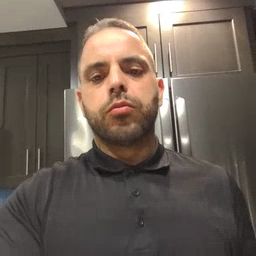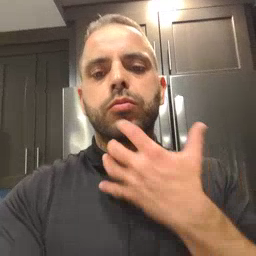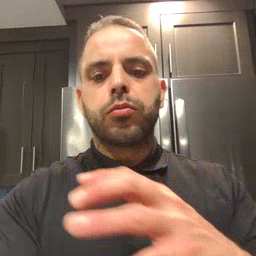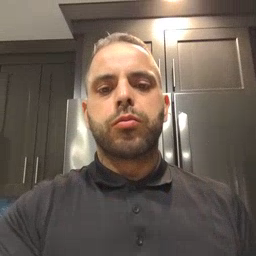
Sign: hot